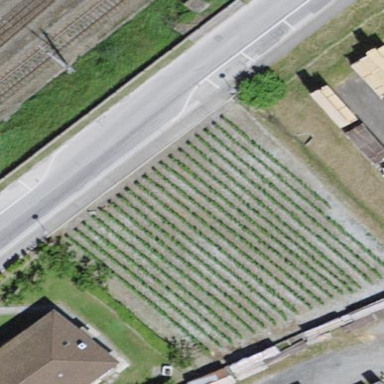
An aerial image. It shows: Beautiful vineyard in the countryside.